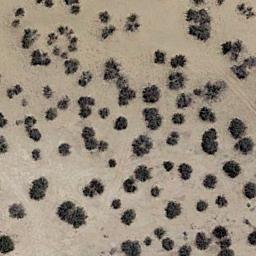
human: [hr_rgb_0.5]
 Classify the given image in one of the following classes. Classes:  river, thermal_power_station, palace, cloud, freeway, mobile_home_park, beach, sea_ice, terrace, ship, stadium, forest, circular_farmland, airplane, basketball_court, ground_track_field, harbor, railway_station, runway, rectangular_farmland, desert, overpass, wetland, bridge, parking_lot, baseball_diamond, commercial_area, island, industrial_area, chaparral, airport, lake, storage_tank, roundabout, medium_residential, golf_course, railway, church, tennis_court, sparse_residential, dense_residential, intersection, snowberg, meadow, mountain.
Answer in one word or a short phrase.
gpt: chaparral